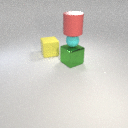
large red rubber cylinder above large green metal cube